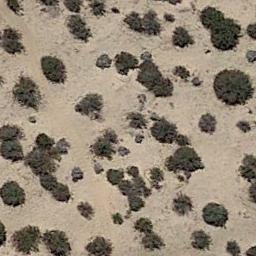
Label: chaparral